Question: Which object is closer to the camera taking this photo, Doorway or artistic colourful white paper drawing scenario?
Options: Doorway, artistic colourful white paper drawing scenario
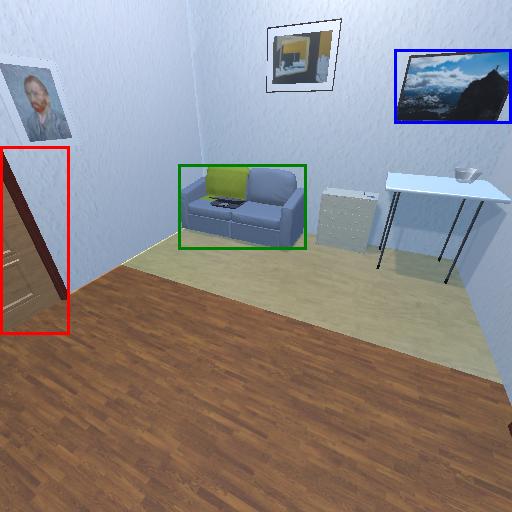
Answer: Doorway